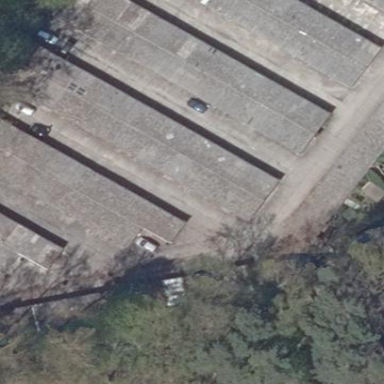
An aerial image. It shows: Group of garages.